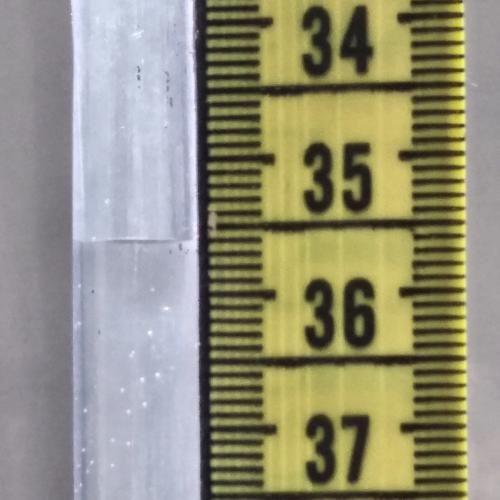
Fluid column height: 35.6 cm